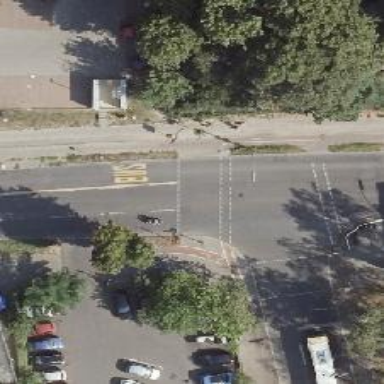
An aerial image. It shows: Road crossing with traffic signals.